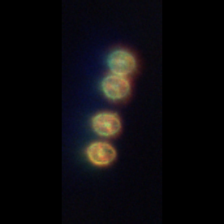
Taxon: Thalassiosira
Group: Diatoms